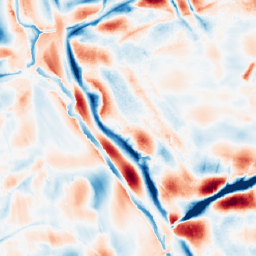
Category: wavelet
Decomposition family: wavelet_biorthogonal
Decomposition parameters: wavelet: bior3.5
level: 5
Upsampling method: nearest
Upsampling parameters: scale: 2
Upsampling scale: 2